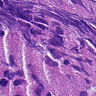
Metastatic tissue present: yes